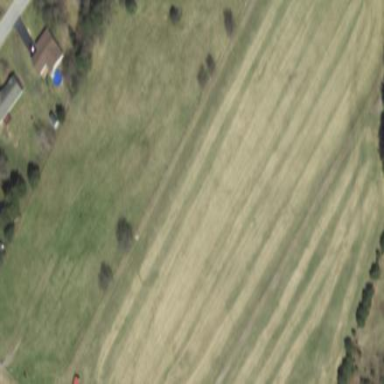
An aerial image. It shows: Grassy equestrian pitch for leisure activities.